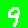
Digit: 9